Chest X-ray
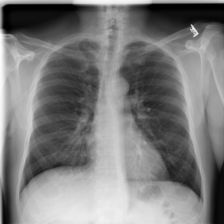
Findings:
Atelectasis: negative
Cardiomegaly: negative
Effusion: negative
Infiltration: negative
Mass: negative
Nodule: negative
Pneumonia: negative
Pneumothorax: negative
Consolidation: negative
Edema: negative
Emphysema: negative
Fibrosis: negative
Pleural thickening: negative
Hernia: negative